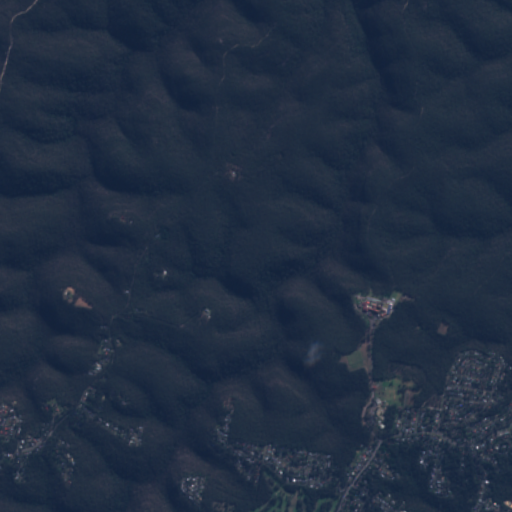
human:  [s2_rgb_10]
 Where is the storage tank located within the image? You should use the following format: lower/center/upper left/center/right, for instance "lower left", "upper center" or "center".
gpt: The storage tank is located in the center right of the image.
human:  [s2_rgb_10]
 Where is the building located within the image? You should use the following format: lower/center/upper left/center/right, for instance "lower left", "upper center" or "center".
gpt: There is no building in the image.